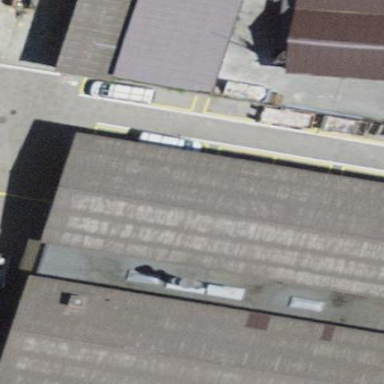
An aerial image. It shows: Industrial building.